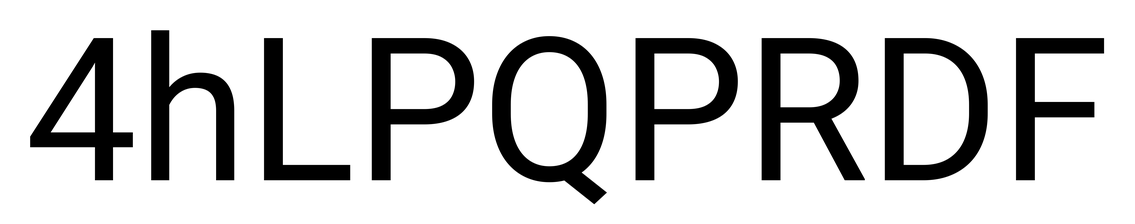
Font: Roboto_Regular